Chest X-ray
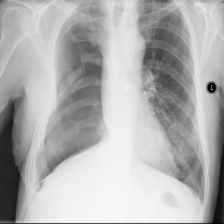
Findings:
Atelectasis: negative
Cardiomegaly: negative
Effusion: negative
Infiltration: negative
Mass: negative
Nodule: negative
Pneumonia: negative
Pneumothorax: negative
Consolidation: negative
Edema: negative
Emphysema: positive
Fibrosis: negative
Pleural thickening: negative
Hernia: negative